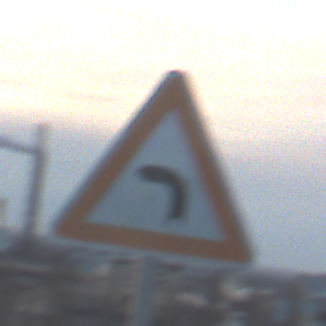
Verkehrszeichen: KurveLinks
Umgebung: Outdoor, Nature
Tageszeit: SunriseSunset
Wetter: PartlyCloudy
Licht: Natural
Jahreszeit: NotSpecified
Kontrast: LowContrast